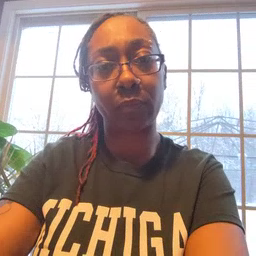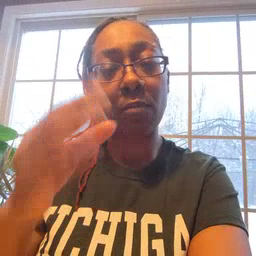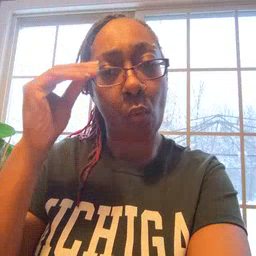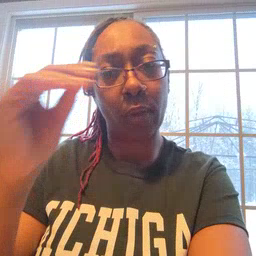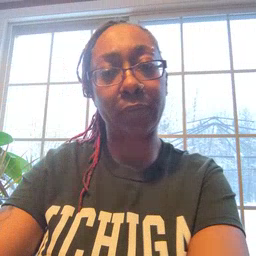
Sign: boy